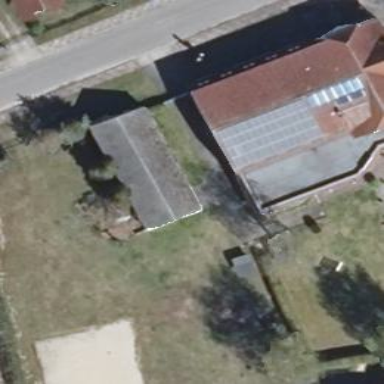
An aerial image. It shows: Building with gabled roof oriented along and colored grey.